Question: I am using visual c++ 2005 .net and I am looking to create a file from this form. I want to be able to name the file by entering what ever is in the text box. Any help would be greatly appreciated.
Here is the form:

this is what I have so far:
'''
private: System::Void button1_Click(System::Object^ sender, System::EventArgs^ e) {
String^ path = "C:\" ".txt" ;
StreamWriter^ sw = File::CreateText( path );
try
{
sw->WriteLine("");
}
finally
{
if ( sw )
delete (IDisposable^)sw;
}
}
};
'''
FIXED CODE:
'''
private: System::Void button1_Click(System::Object^ sender, System::EventArgs^ e) {
NewPart ^newpart = gcnew NewPart();
newpart->ShowDialog();
this->Close();
String^ fileName = textBox1->Text;
String^ filetype = ".xml";
String^ path = L"C:\;
String^ fullName = path + fileName + filetype;
StreamWriter^ sw = File::CreateText(fullName);
try
{
sw->WriteLine("<?xml version= "1.0" standalone="yes"?>");
sw->WriteLine("<macdata");
sw->WriteLine("</macdata>");
}
finally
{
if ( sw )
delete (IDisposable^)sw;
}
}
};
}
'''
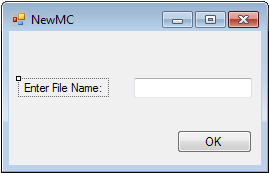
Answer: Replace textBox1 with actual TextBox name from your form.
Edit. Regarding your second question, look at this code: